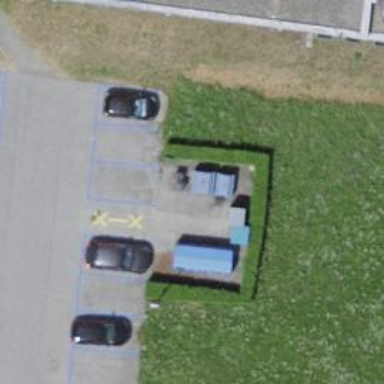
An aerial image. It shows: Recycling container in the area designated for recycling.